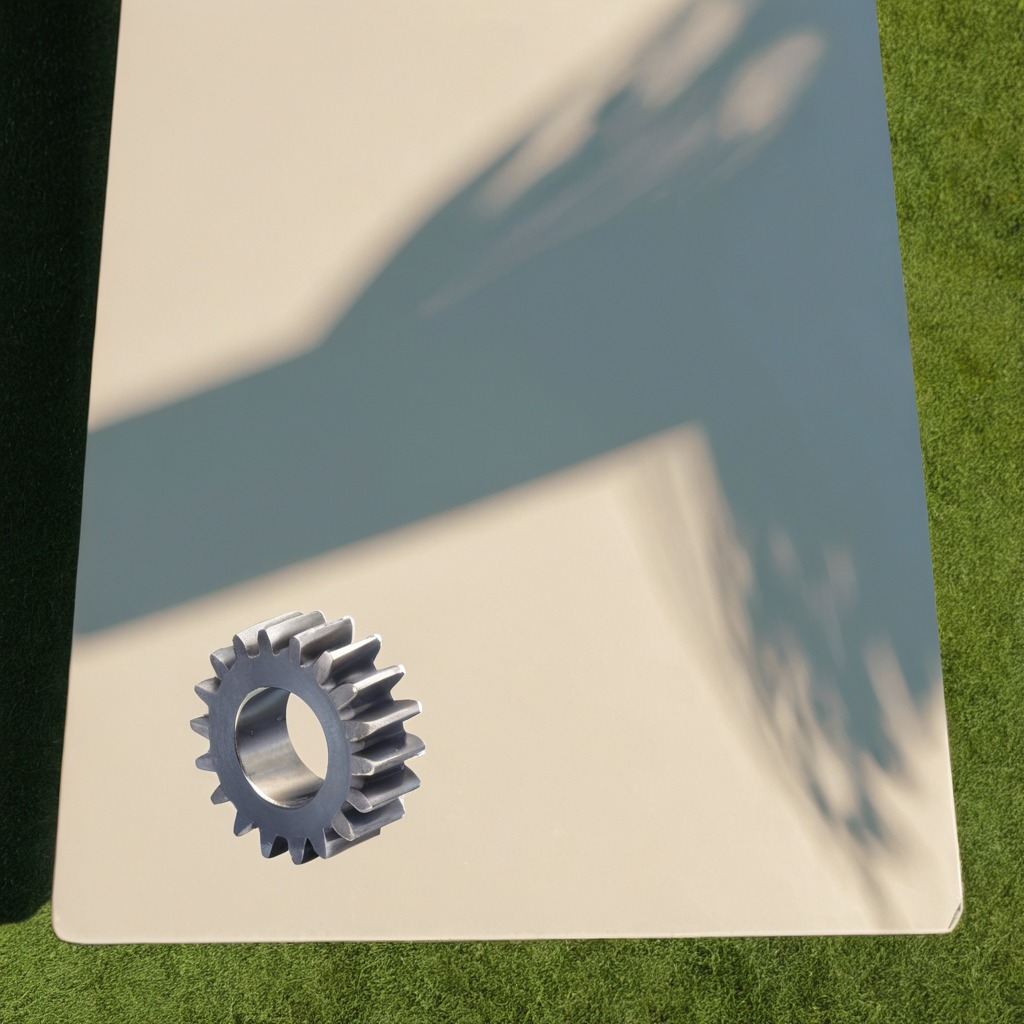
A steel gear with teeth is lying on the table.